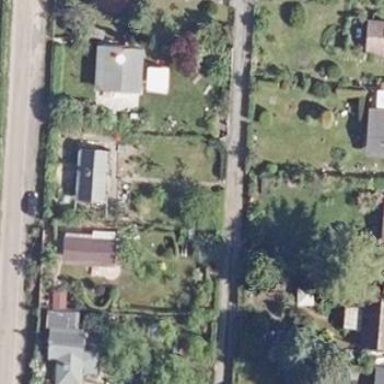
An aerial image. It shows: Plot in the allotments.